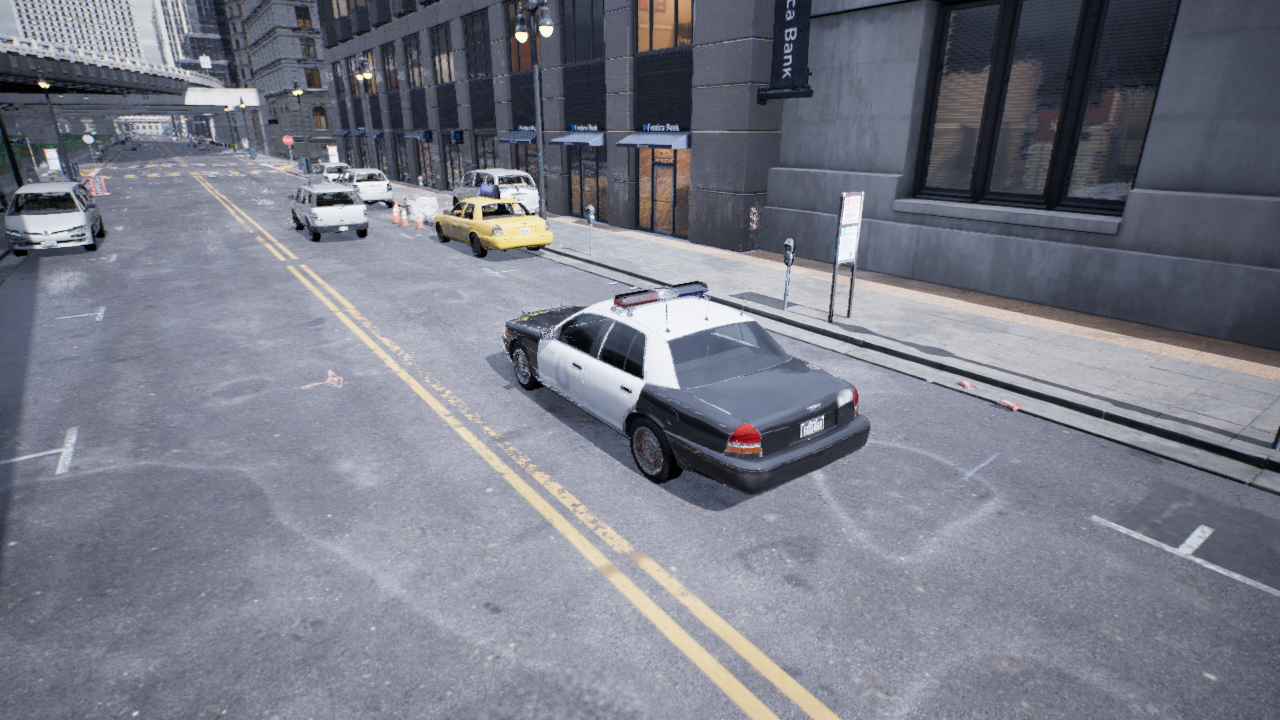
Venue: downtown
Lighting: overcast
Vehicle rig: sedan